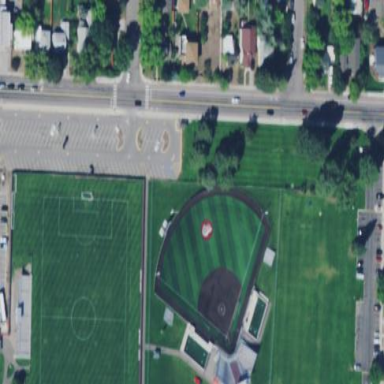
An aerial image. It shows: Softball pitch for leisure land activities.